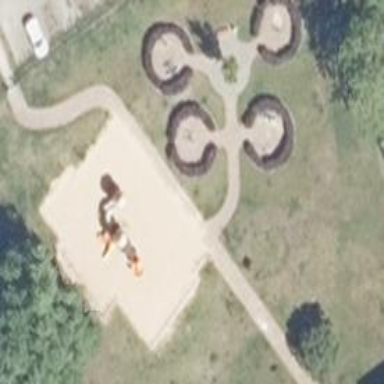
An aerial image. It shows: Playground area for leisure land.